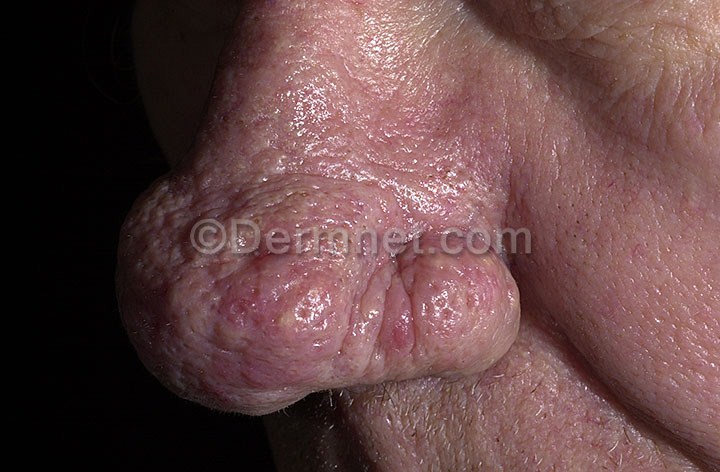
Disease: Acne and Rosacea Photos